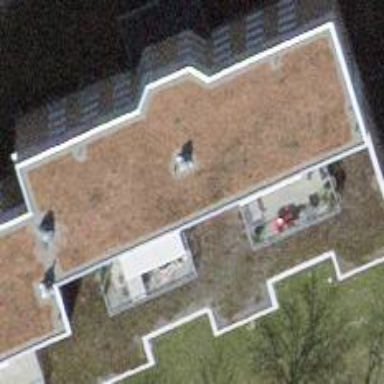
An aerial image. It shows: Residential building with apartments. It has flat roof.